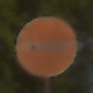
Verkehrszeichen: VerbotDerEinfahrt
Umgebung: Outdoor, Nature
Tageszeit: MorningAfternoon
Wetter: PartlyCloudy
Licht: Natural
Jahreszeit: NotSpecified
Kontrast: HighContrast